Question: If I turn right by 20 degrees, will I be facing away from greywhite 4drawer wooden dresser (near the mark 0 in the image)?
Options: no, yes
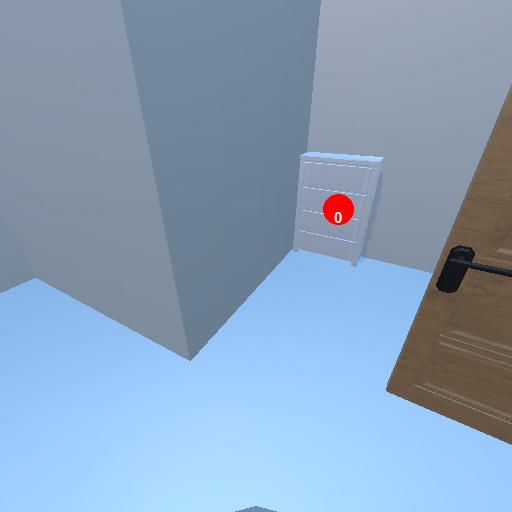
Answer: no